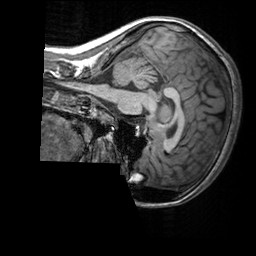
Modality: T1w
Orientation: sagittal
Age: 25
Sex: female
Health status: healthy
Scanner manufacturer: siemens
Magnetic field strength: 3 T
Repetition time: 2.3 s
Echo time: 0.00303 s